Interaction volume radius: 10 \u00c5
Interaction volume height: 10 \u00c5
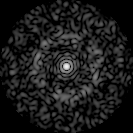
Disorder parameter: 0.8611